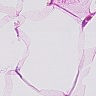
Metastatic tissue present: no